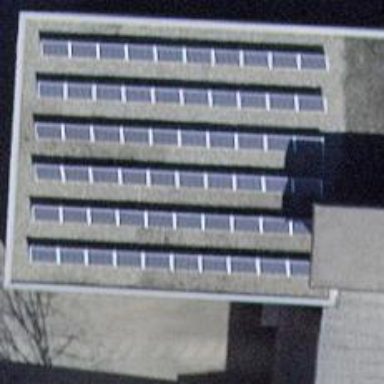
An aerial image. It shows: Small solar photovoltaic panel generator installed on roof.